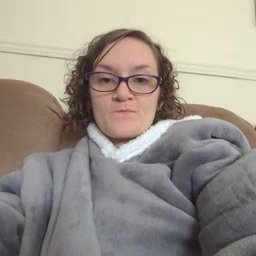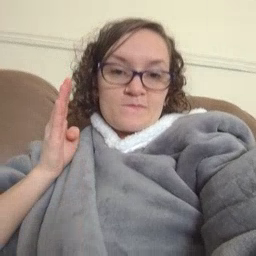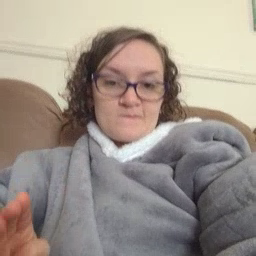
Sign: beside